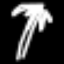
Label: palm tree